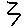
Label: zigzag